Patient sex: M
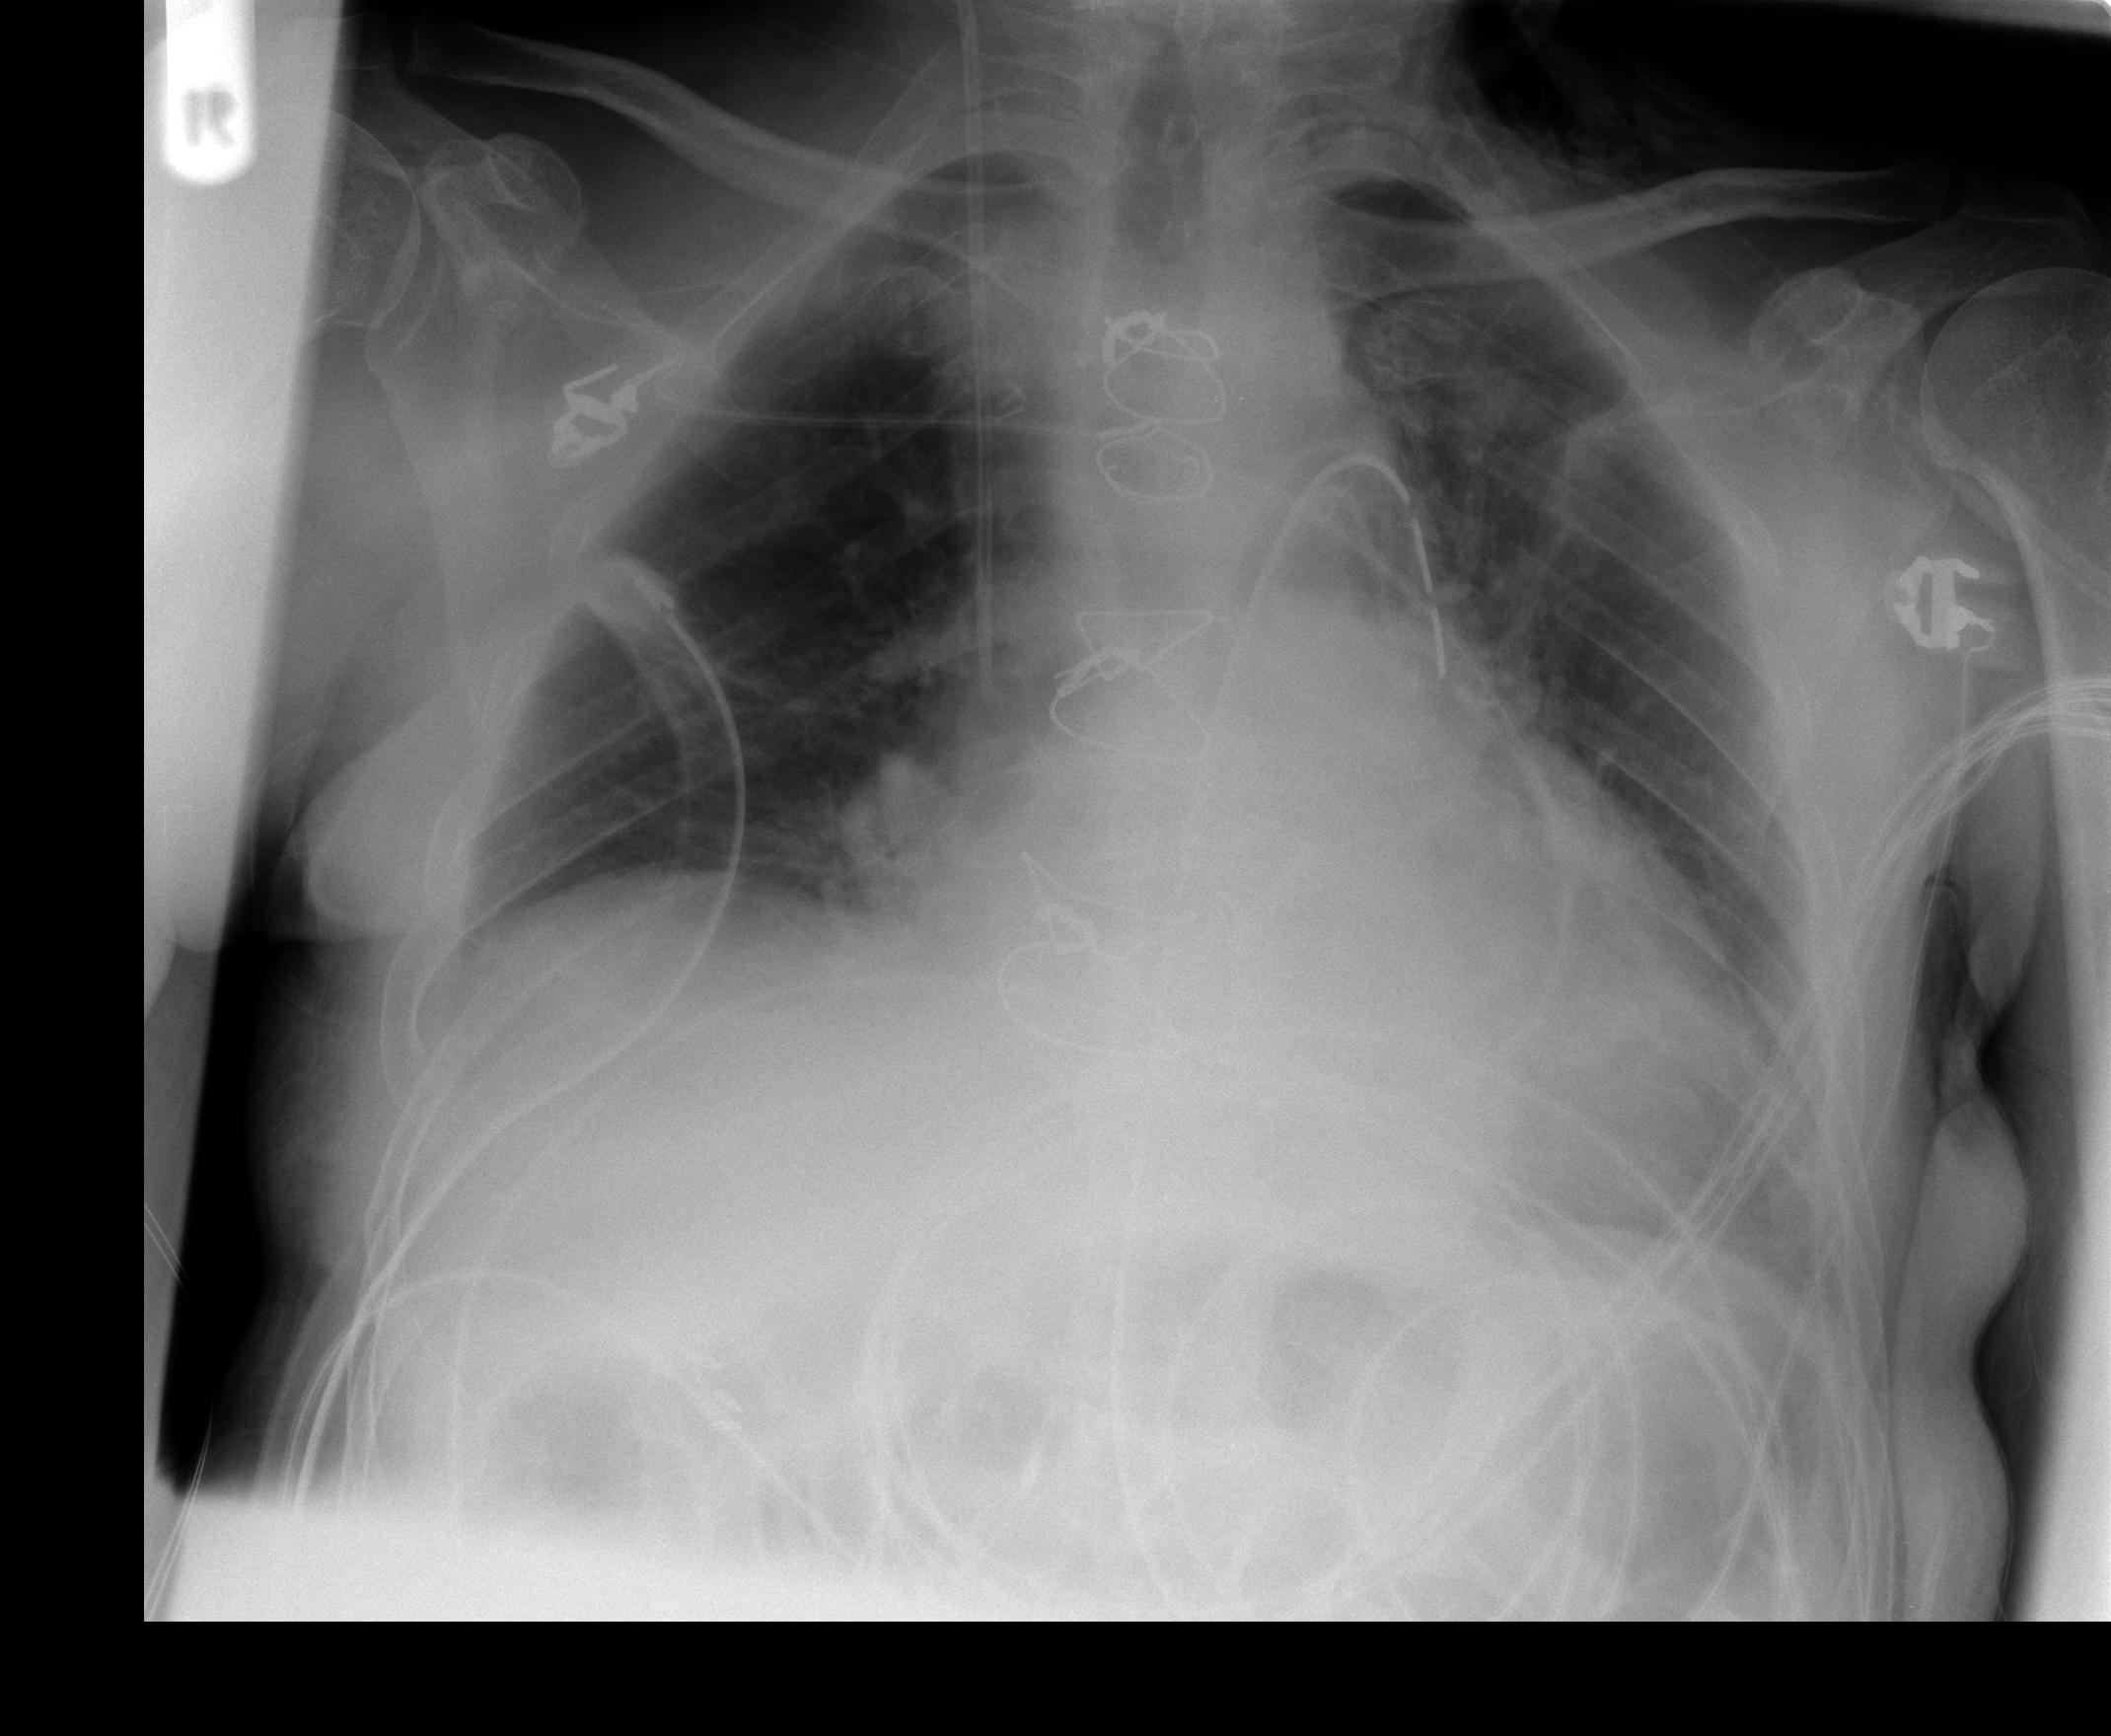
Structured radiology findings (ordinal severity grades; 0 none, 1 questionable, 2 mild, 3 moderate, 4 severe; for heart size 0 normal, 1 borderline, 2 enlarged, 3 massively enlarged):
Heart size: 2
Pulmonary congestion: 2
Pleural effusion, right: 0
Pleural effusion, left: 2
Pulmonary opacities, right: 0
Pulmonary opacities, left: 2
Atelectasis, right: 2
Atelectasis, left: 2